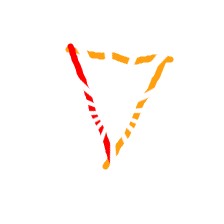
Shape: triangle